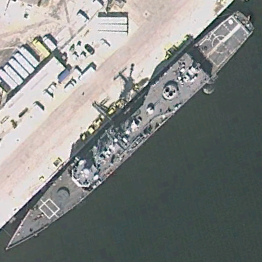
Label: cruiser